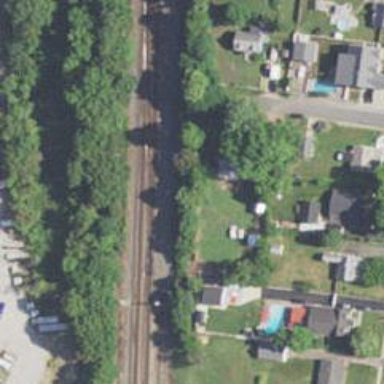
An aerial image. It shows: Railway track.